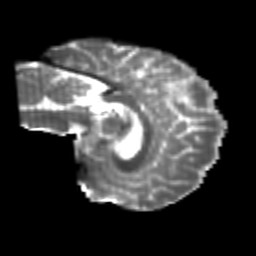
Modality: T2w
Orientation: sagittal
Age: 24
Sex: female
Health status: healthy
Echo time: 0.074 s